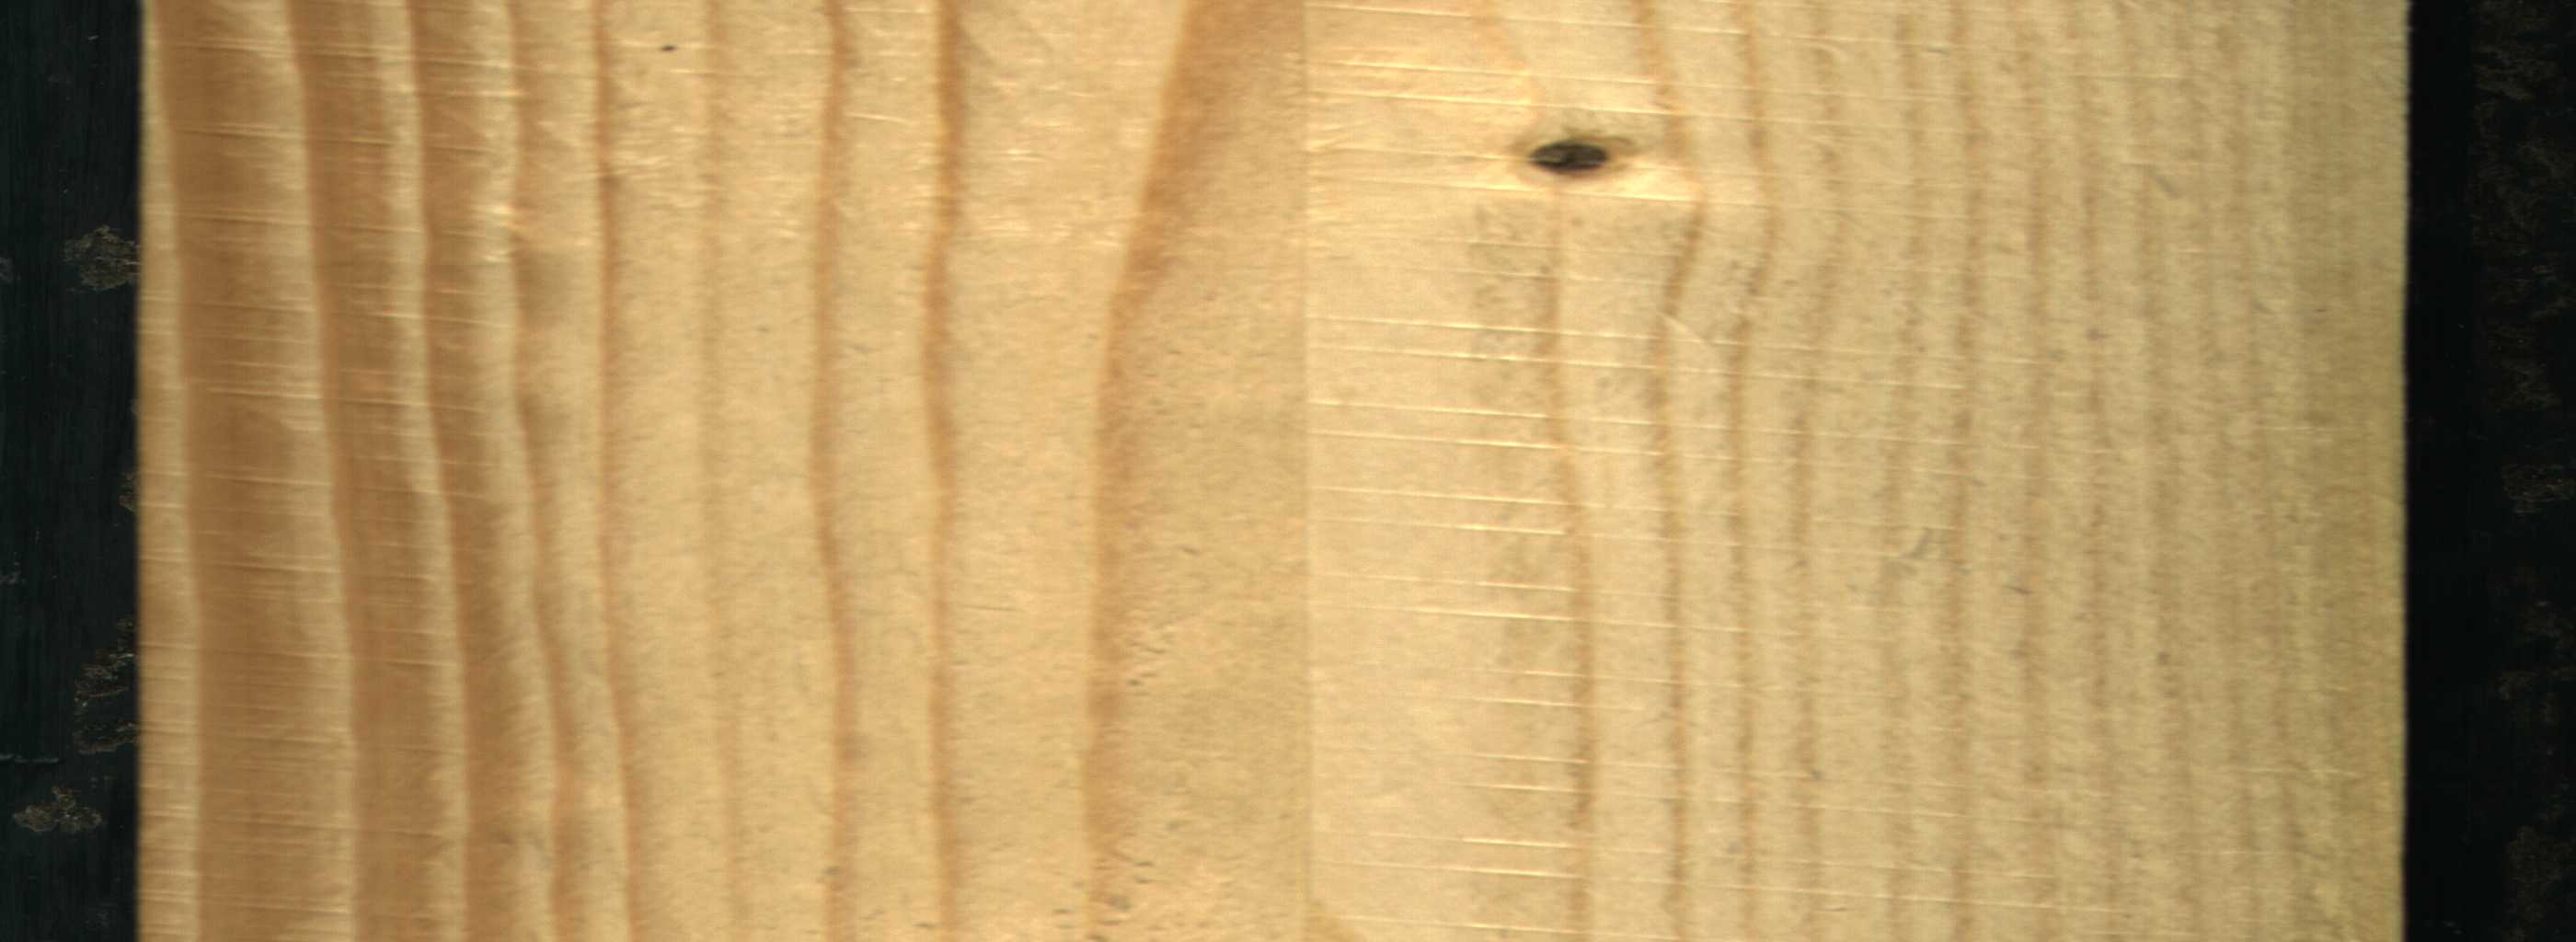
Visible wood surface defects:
Dead_Knot